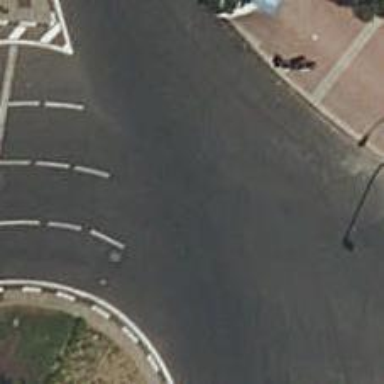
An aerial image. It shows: Tertiary road with asphalt surface. The road leads to circular junction.